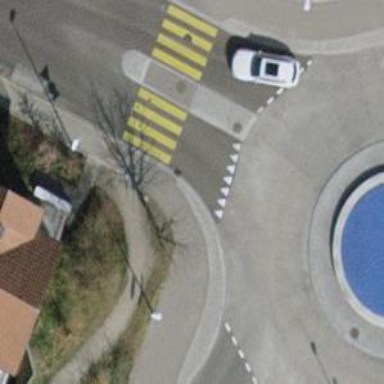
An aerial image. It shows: Kerb serving as barrier.